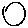
Label: circle